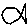
Label: fish